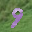
Label: 9